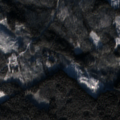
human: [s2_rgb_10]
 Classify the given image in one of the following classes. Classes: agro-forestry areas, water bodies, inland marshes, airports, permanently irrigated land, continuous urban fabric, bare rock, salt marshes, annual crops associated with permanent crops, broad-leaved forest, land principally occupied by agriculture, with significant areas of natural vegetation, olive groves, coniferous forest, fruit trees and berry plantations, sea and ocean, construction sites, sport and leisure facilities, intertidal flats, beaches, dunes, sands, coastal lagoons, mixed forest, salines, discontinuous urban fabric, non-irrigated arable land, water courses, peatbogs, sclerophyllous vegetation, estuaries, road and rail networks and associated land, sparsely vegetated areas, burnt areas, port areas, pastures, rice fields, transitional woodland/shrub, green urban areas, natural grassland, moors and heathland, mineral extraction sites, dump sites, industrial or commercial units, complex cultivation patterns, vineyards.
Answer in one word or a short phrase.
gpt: coniferous forest, mixed forest, transitional woodland/shrub